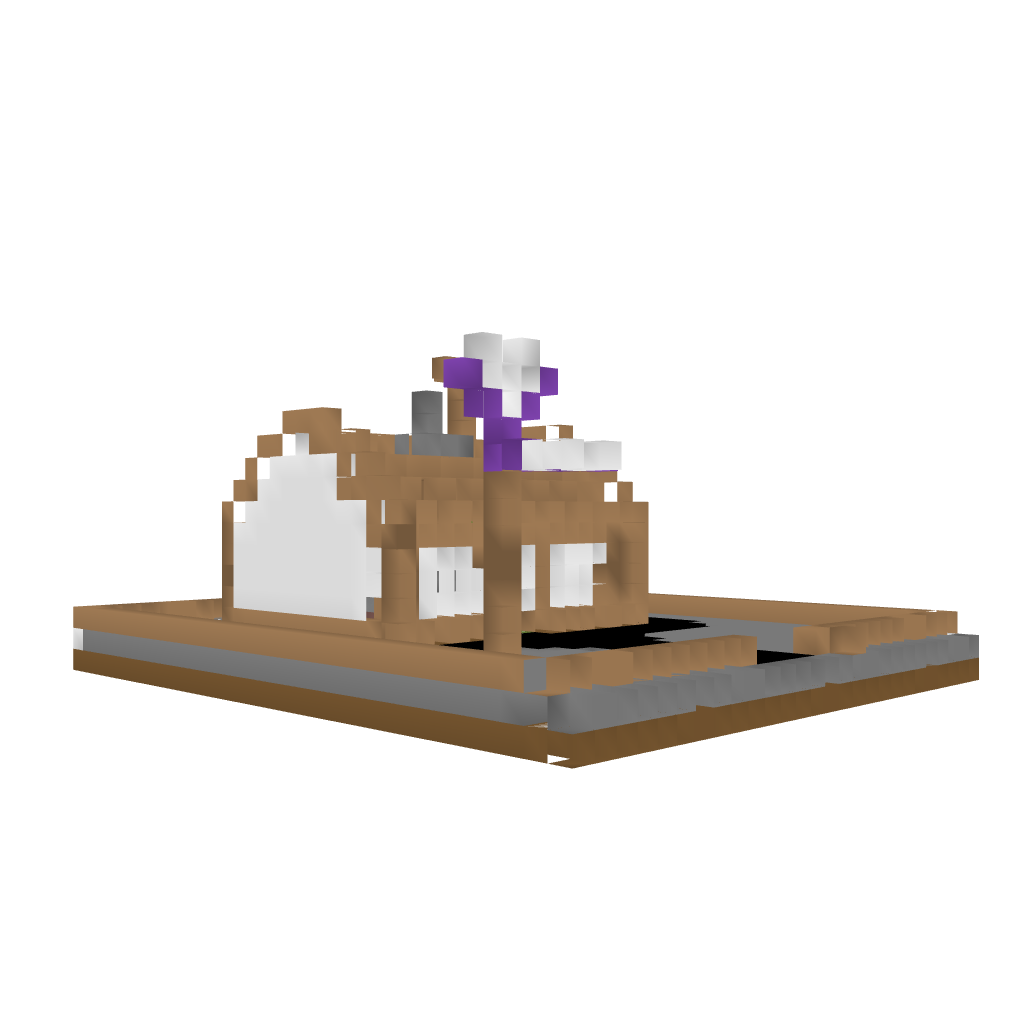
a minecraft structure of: The Krusty Krab good quality